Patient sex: M
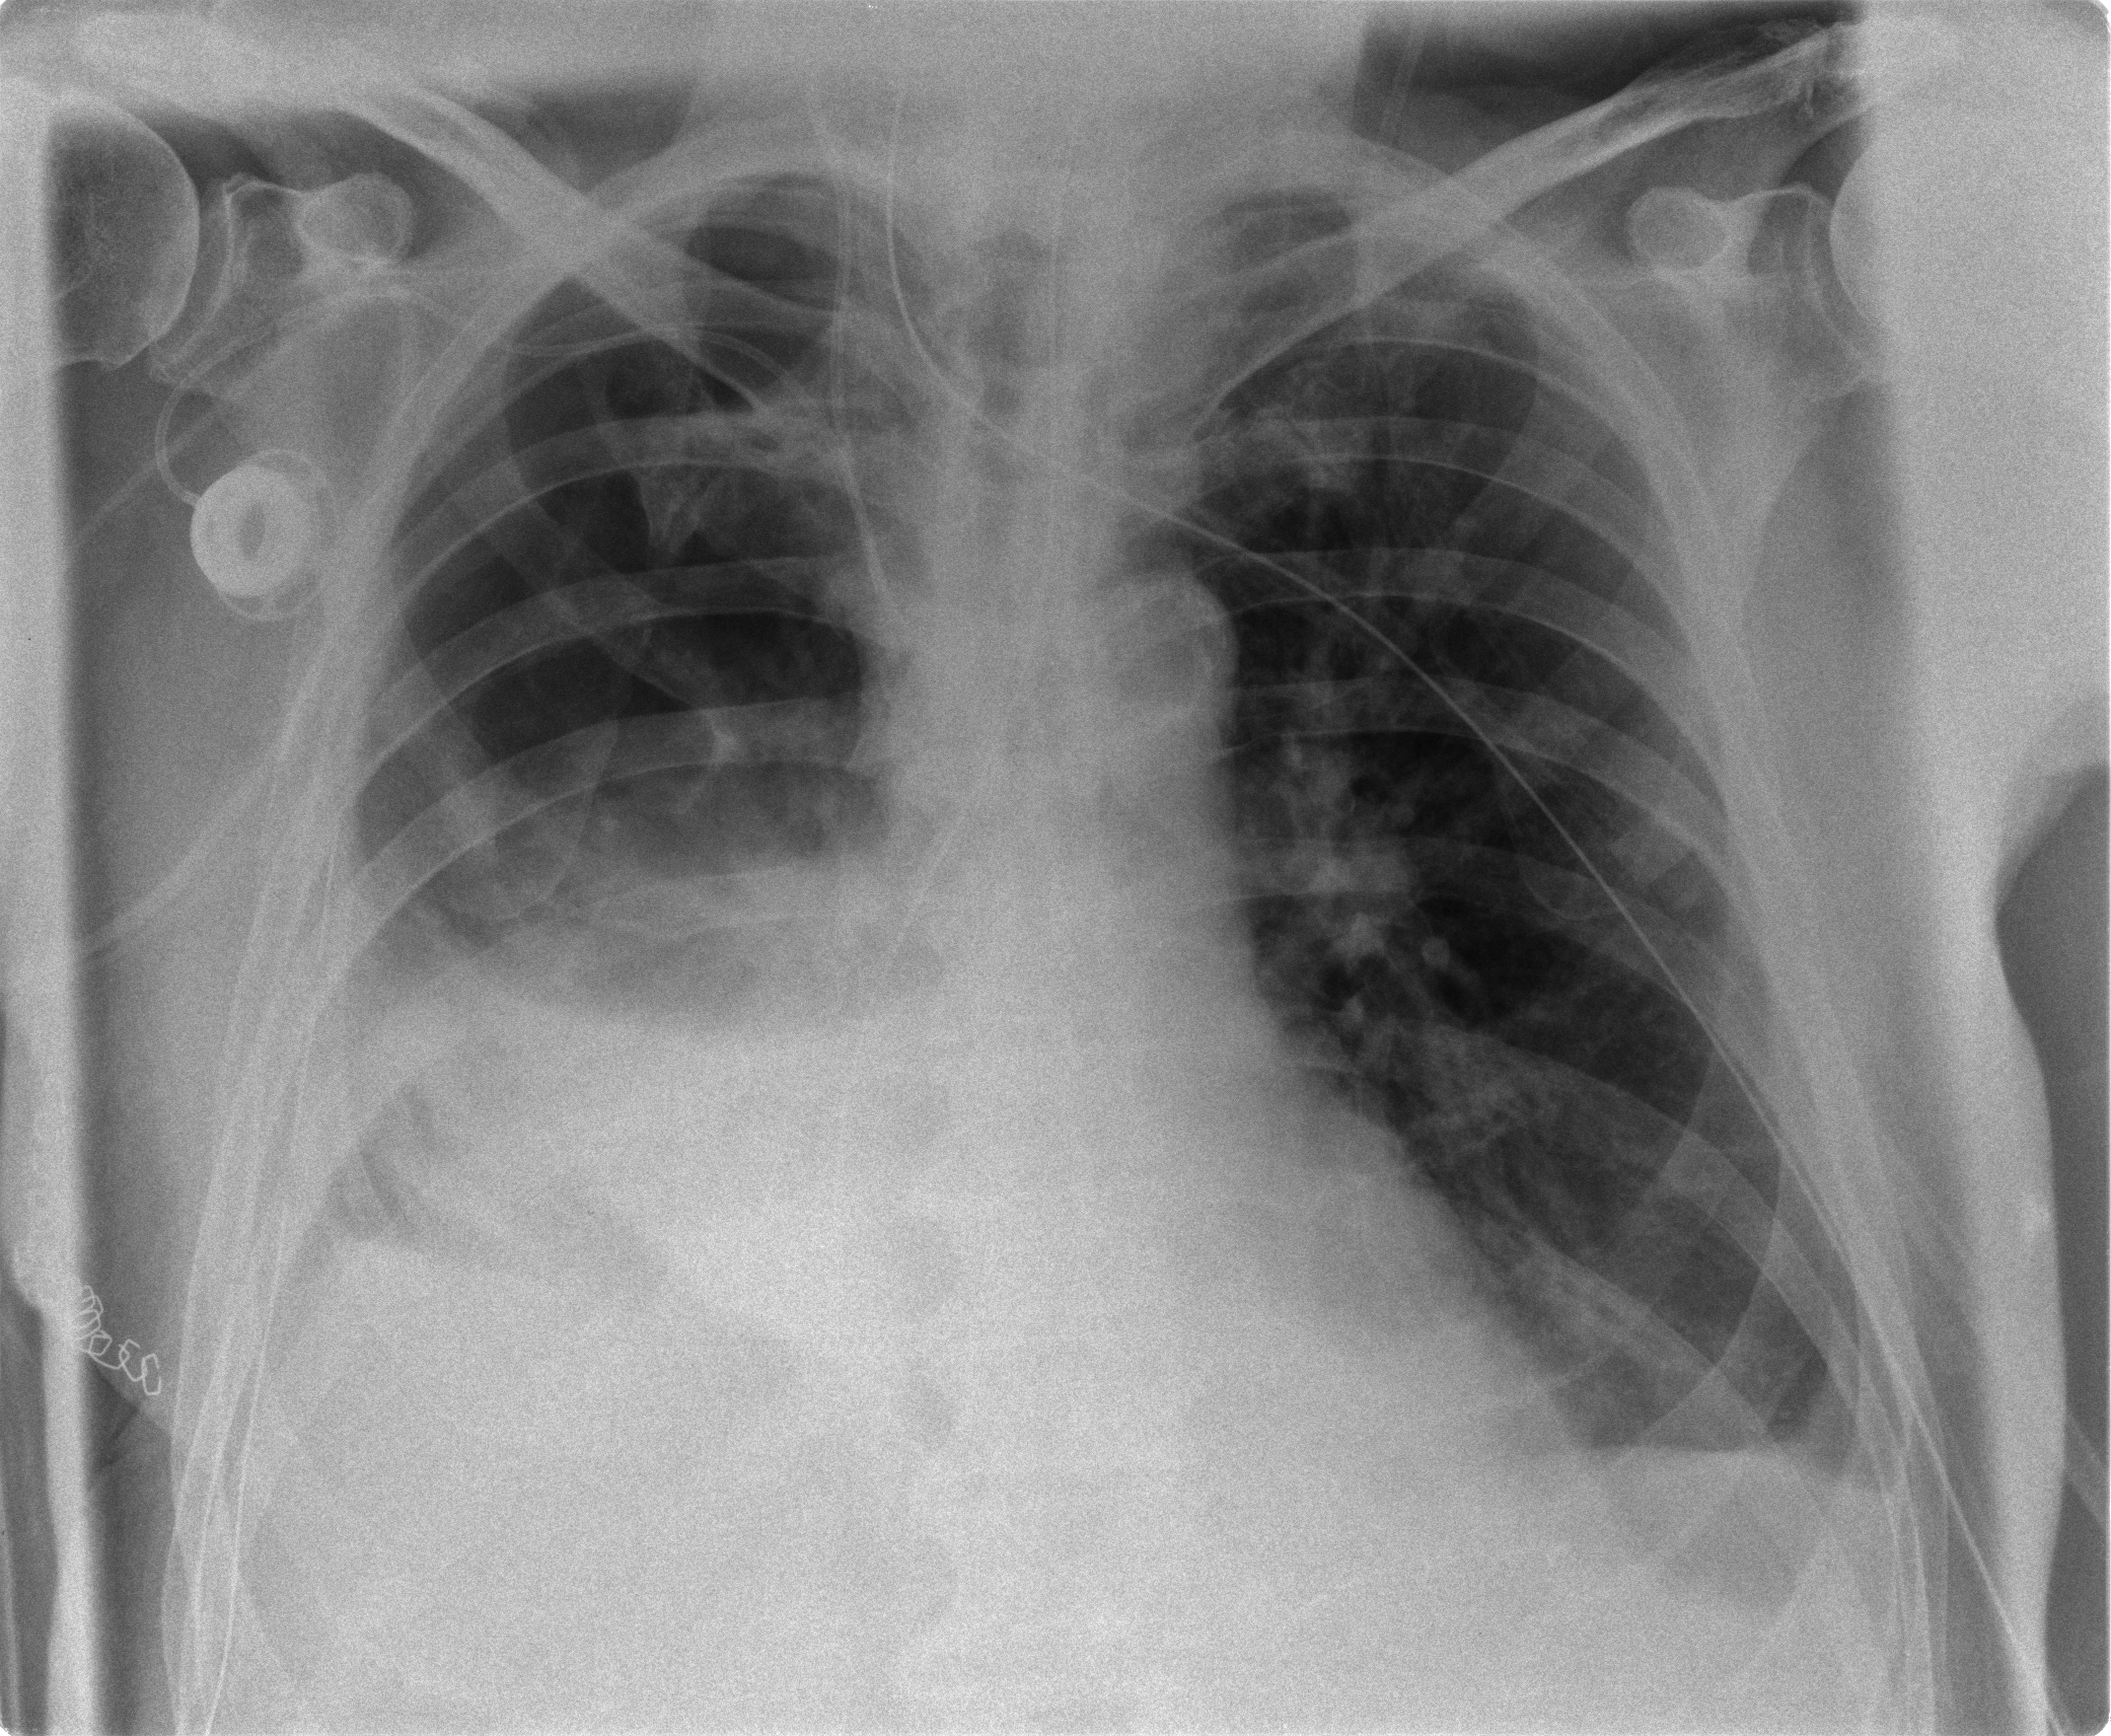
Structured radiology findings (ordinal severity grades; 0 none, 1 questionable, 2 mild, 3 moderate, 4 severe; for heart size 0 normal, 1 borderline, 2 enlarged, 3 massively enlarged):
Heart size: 0
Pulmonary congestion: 0
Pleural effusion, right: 3
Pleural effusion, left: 2
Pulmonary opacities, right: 2
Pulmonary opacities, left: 0
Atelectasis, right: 3
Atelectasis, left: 2